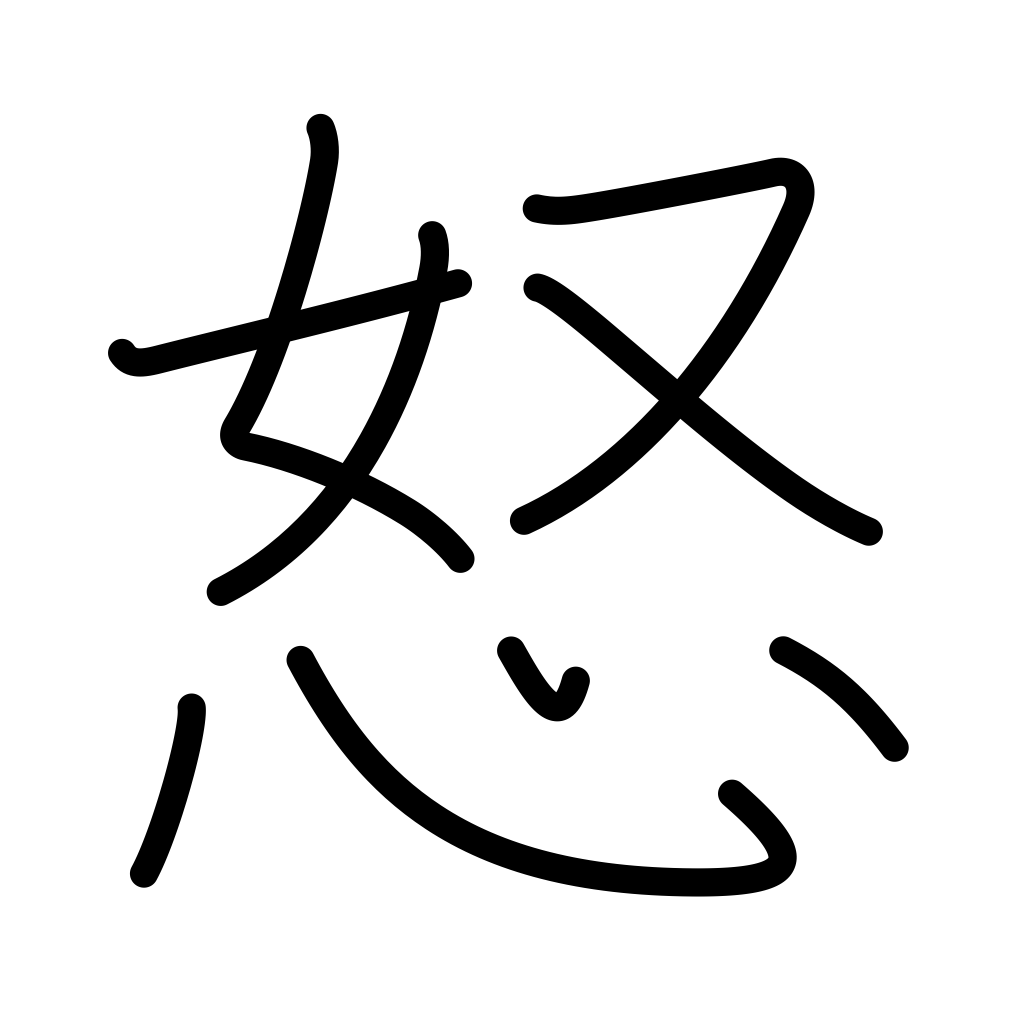
Meaning: angry, be offended